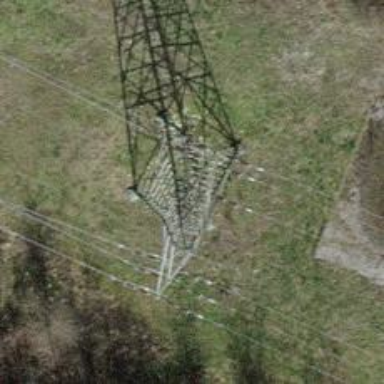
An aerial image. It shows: Power line in the image.